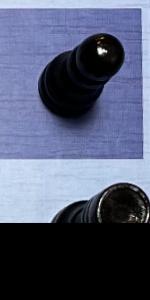
Label: Rook_Black